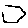
Label: hexagon